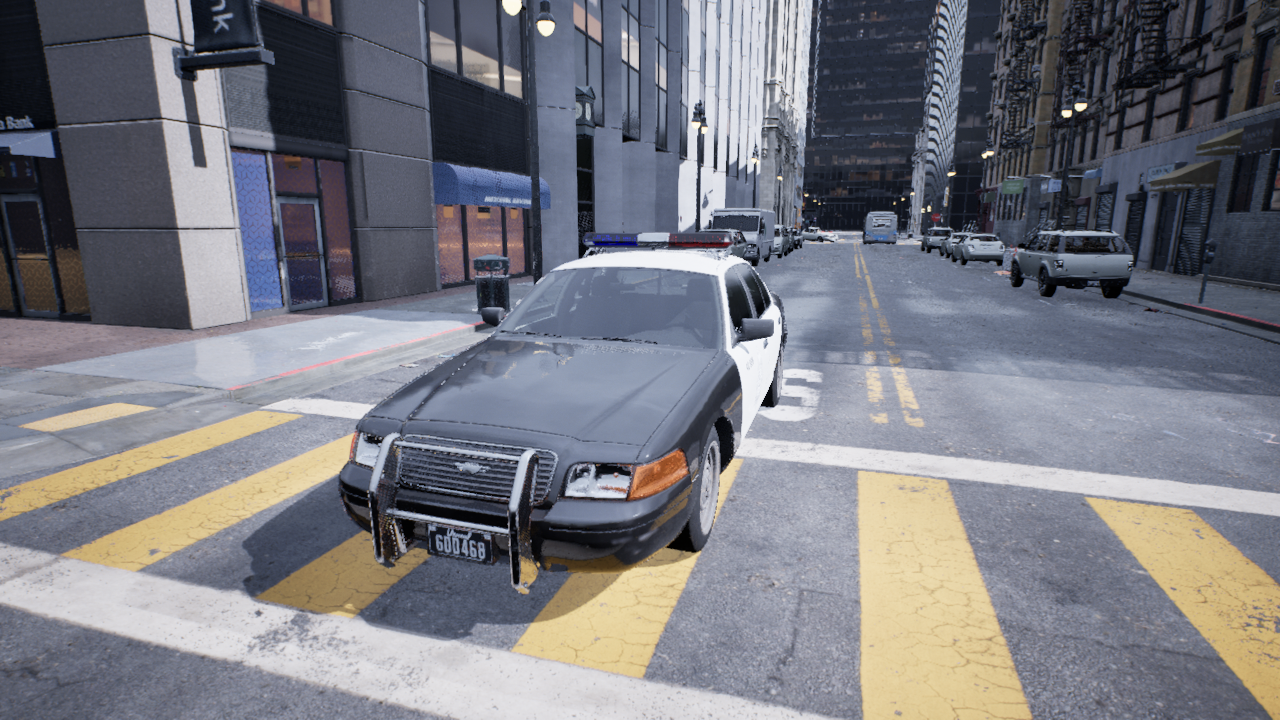
Venue: residential
Lighting: overcast
Vehicle rig: sedan